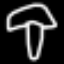
Label: mushroom